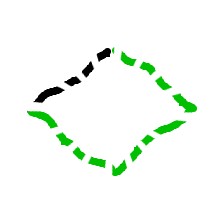
Shape: rhombus